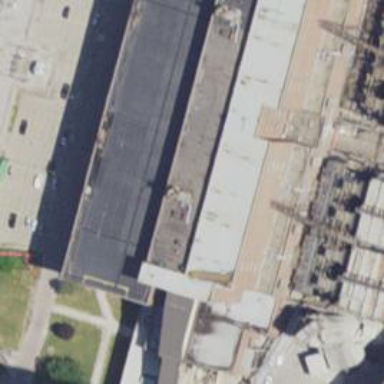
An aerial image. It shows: Steam turbine generator.